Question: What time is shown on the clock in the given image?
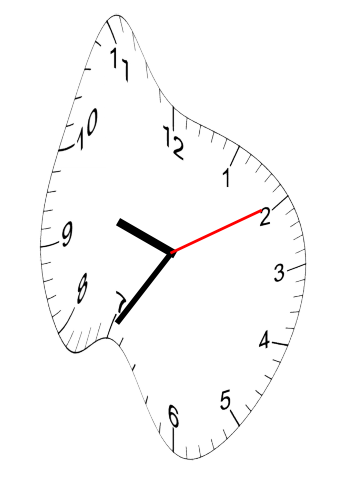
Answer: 09:35:10